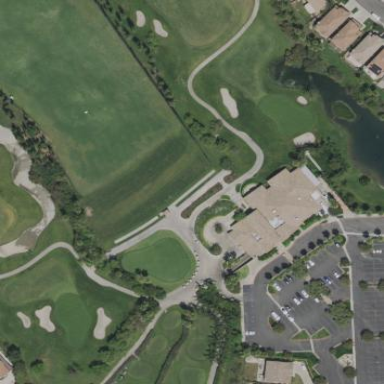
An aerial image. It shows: Golf tee on grassy land.